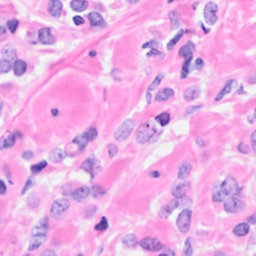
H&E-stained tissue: Breast